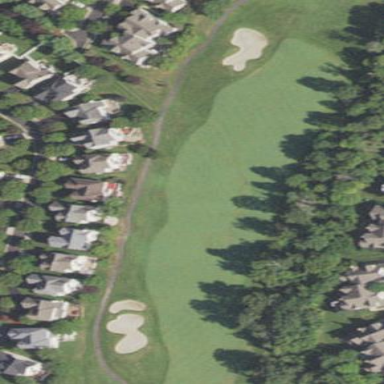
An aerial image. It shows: Grassy area designated as golf fairway.